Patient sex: M
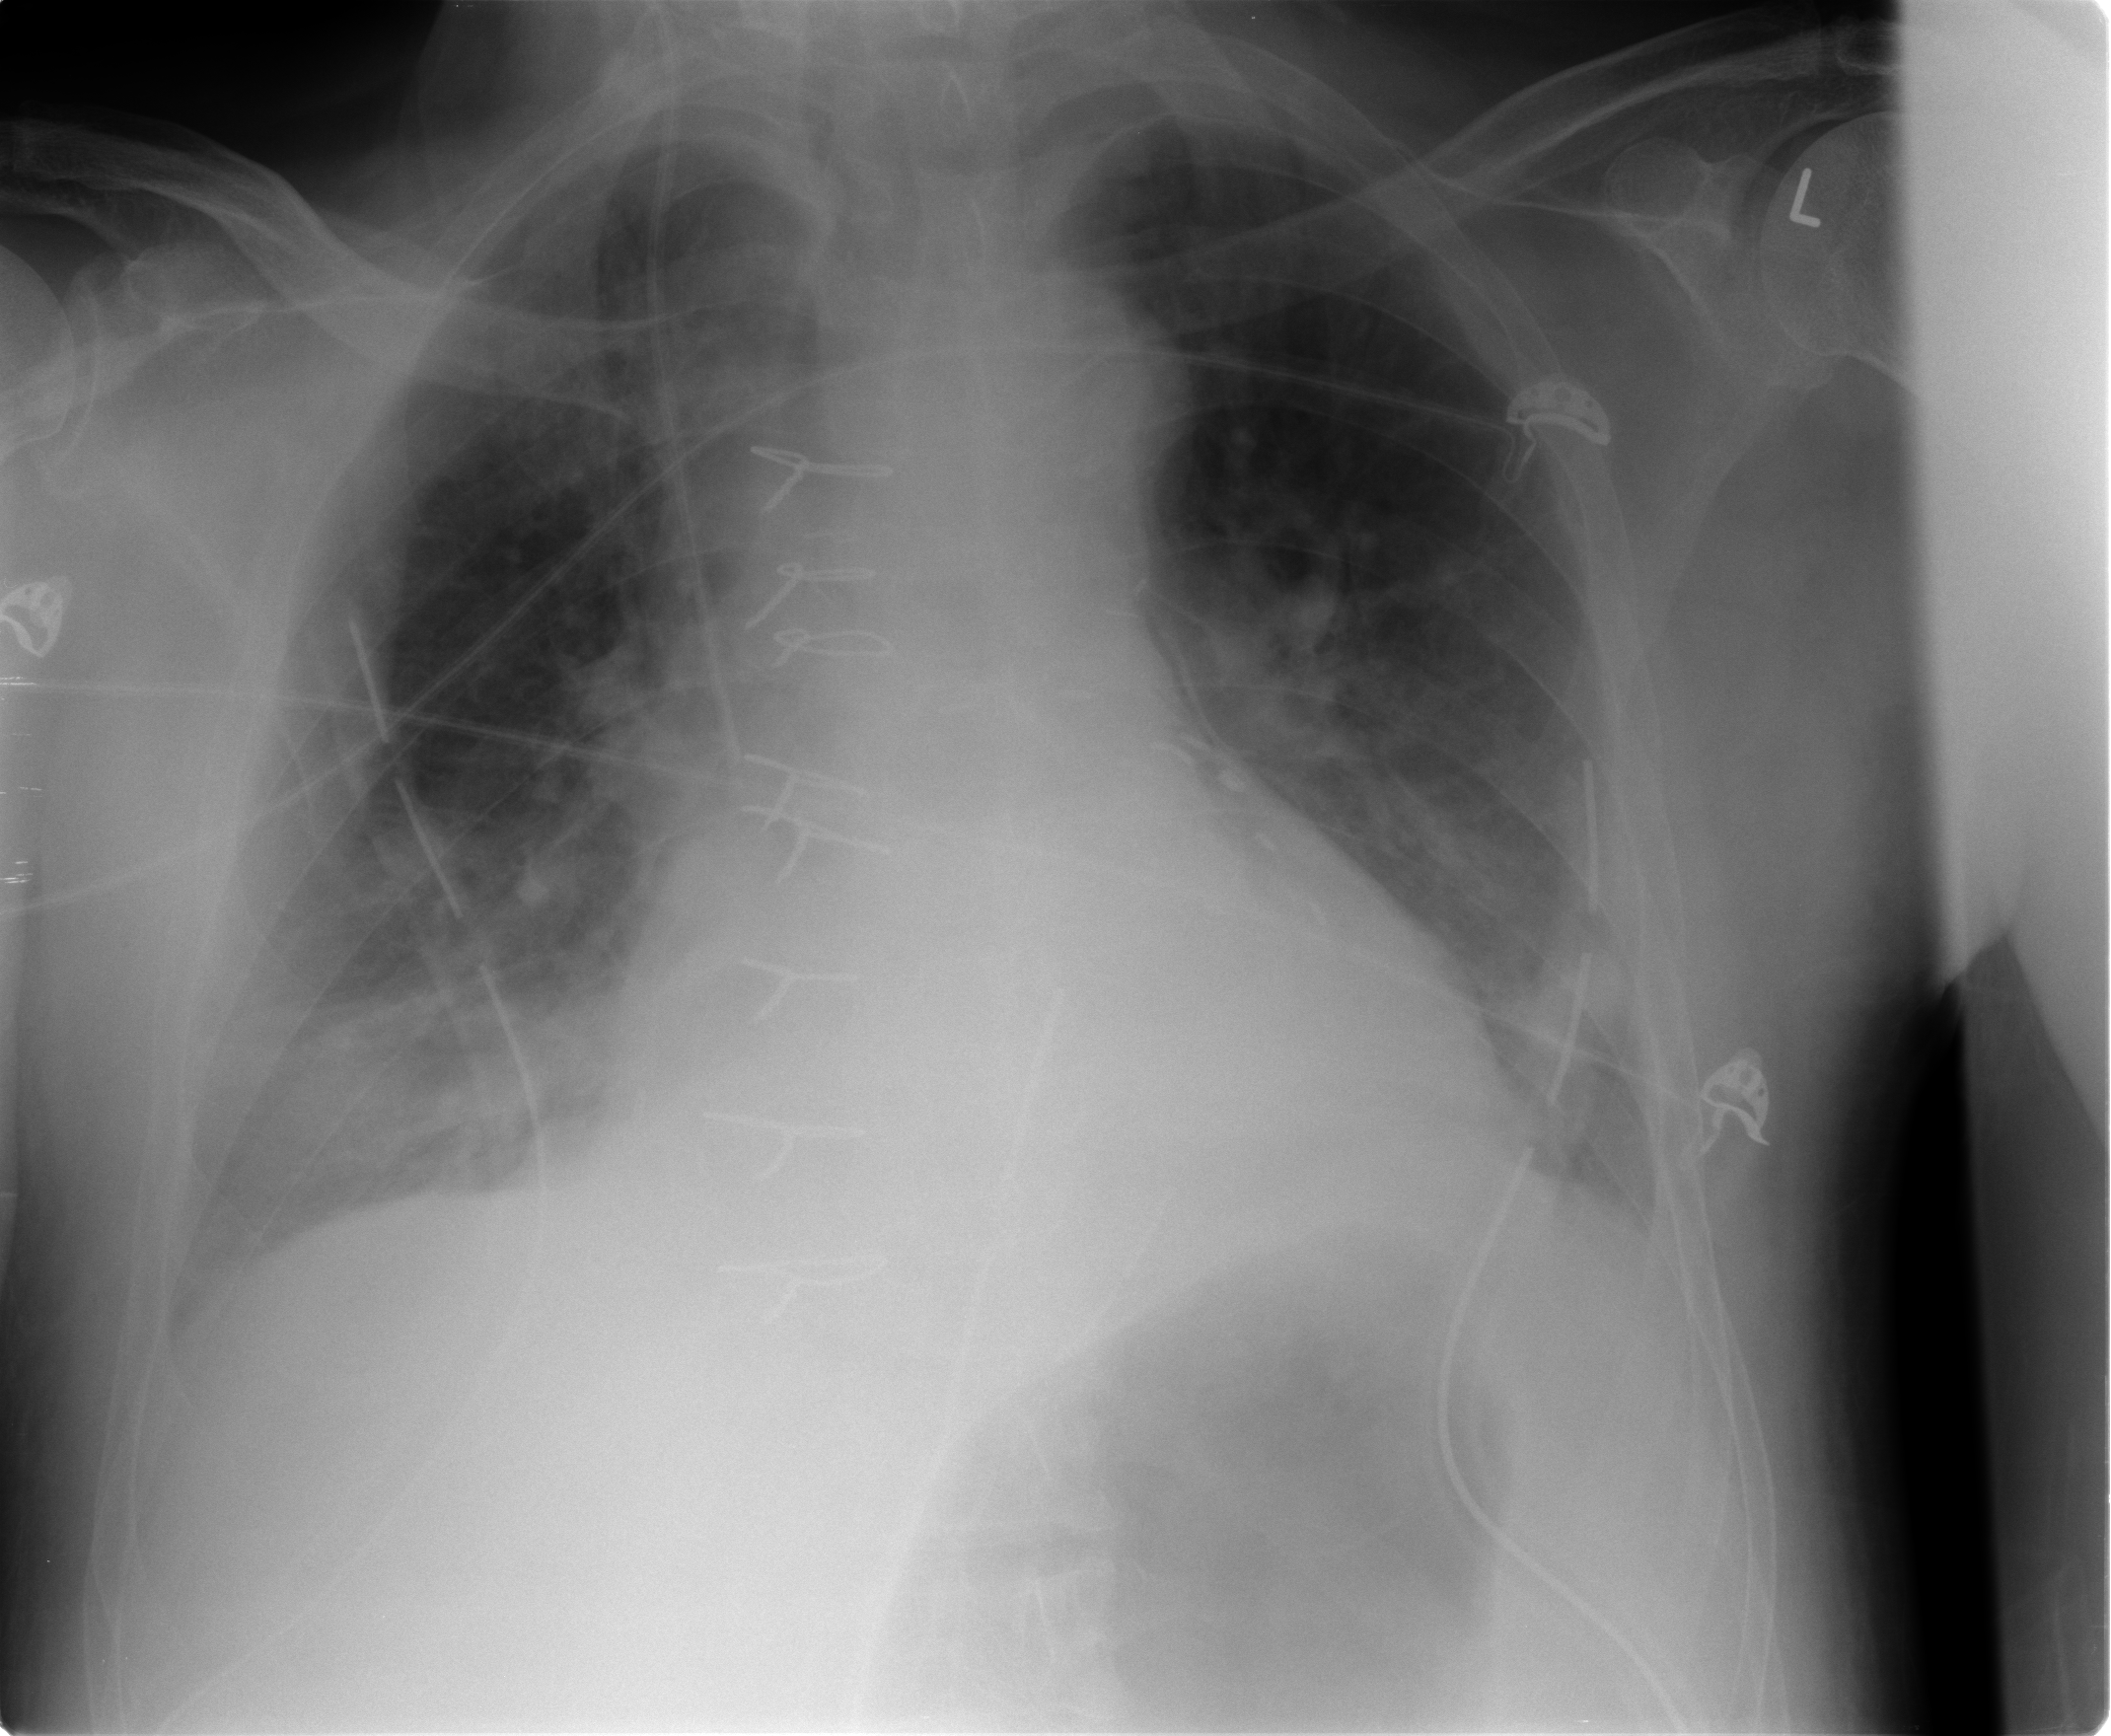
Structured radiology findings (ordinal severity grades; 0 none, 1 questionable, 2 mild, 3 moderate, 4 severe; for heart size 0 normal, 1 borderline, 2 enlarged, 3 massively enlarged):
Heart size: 0
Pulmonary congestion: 2
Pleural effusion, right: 2
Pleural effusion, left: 2
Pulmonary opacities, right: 2
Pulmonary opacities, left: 2
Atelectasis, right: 2
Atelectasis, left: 2